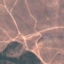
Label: HerbaceousVegetation